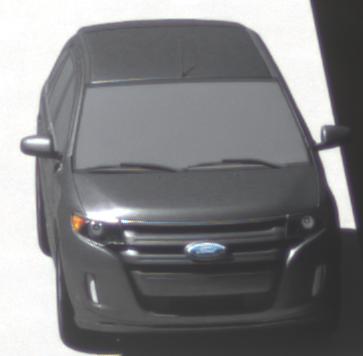
Make: Ford
Model: Edge
Detailed model: Gen. 1 Facelift
Model produced from: 2010
Model produced until: 2015
Doors: 5
Color: gray
Road condition: dry road
Daytime: midday
Contrast: medium contrast